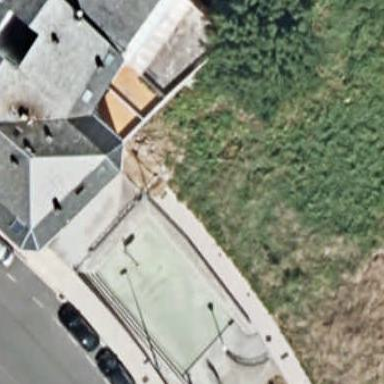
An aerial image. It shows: Basketball court on pitch.